Aerial crown-view tile of a tropical tree (Barro Colorado Island, Panama), acquired 20250217:
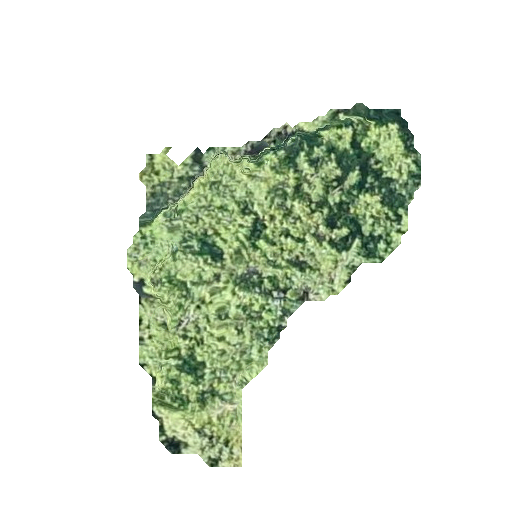
Species: Virola surinamensis
GBIF accepted scientific name: Virola surinamensis
Crown area: 88.566 m²